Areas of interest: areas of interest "Sport and cultural"
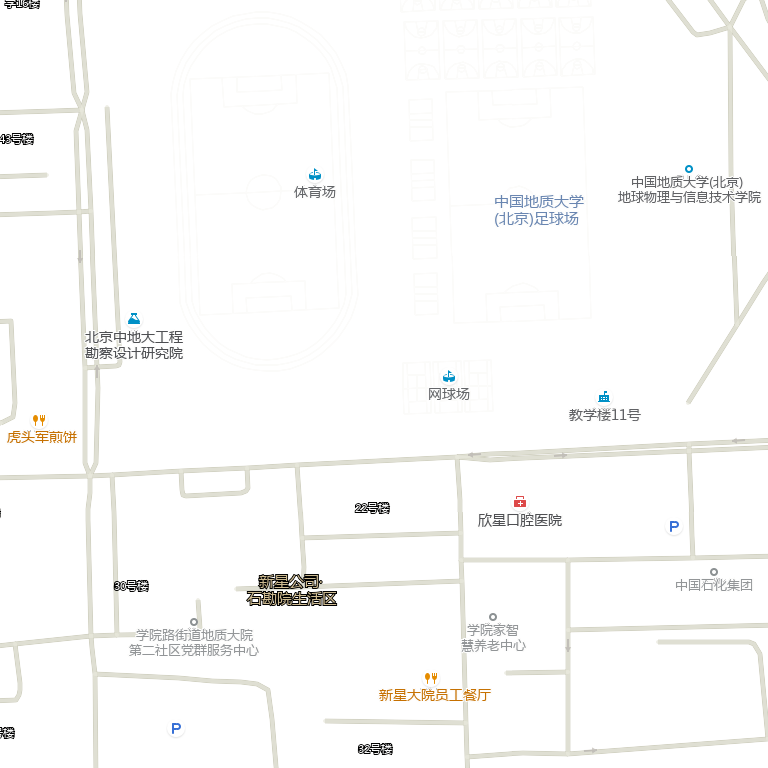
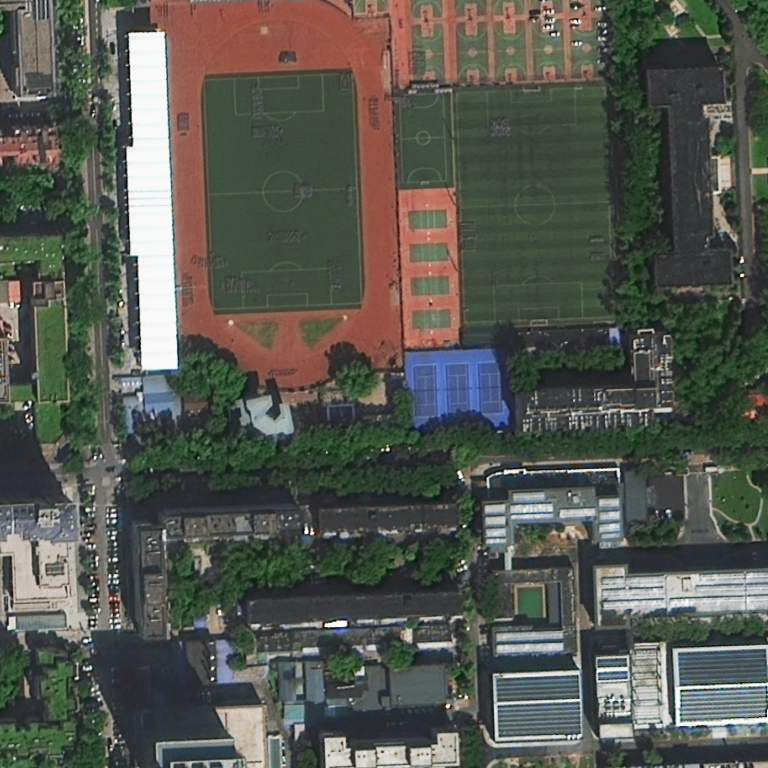